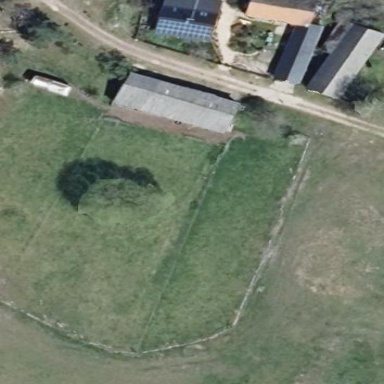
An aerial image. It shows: Farmyard area.